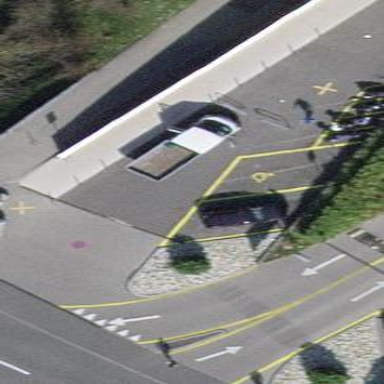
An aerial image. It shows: Designated parking space for disabled individuals.